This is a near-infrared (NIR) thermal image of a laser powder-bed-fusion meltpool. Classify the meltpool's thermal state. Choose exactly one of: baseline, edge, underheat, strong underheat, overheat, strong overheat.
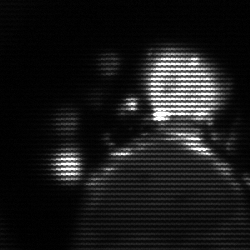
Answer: baseline